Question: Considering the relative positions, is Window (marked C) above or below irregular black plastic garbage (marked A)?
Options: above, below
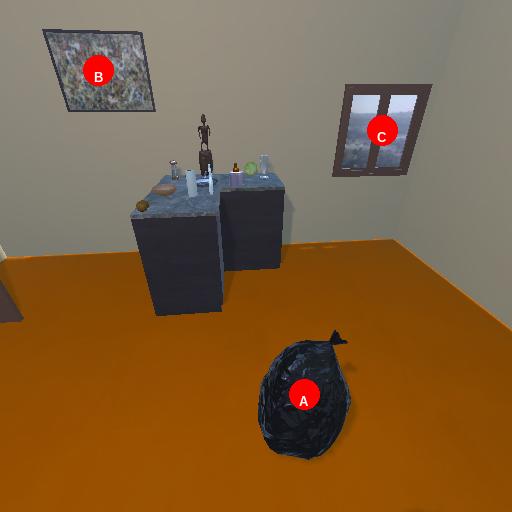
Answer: above